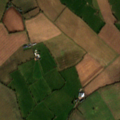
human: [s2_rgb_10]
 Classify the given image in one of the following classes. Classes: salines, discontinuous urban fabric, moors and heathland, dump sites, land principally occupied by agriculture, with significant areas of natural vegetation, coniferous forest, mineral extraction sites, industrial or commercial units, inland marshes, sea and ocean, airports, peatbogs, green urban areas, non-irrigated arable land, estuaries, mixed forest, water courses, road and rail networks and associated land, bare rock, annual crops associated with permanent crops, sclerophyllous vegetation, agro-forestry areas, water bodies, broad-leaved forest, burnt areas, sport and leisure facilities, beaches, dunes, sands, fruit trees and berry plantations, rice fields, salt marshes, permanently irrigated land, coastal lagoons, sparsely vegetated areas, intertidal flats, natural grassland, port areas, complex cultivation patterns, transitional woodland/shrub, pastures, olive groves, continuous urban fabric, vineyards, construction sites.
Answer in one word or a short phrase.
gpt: non-irrigated arable land, pastures